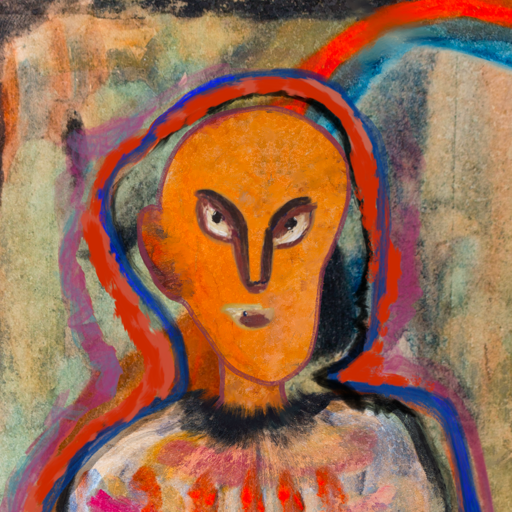
Background: Childish, Head And Neck Front: Hypocrite, Face Front: After_Raid, Bust: Childish, Hair Front: Experience, Head Accessory: Blank, Second Necklace: Blank, Necklace: Blank, Baby: Blank